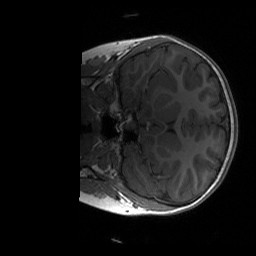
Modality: T1w
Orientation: coronal
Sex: female
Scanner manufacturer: siemens
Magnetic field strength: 3 T
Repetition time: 1.9 s
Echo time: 0.00243 s